【题型】解答题　【知识点】向量　【难度】easy
如图，已知：四边形 \(ABCD\) 中，点 \(M\)、\(N\) 分别在边 \(BC\)、\(CD\) 上，\(\frac{CM}{MB}=\frac{CN}{ND}=2\)，设 \(\overrightarrow{AB}=\vec{a}\)，\(\overrightarrow{AD}=\vec{b}\).

求向量 \(\overrightarrow{MN}\) 关于 \(\vec{a}\)、\(\vec{b}\) 的分解式.

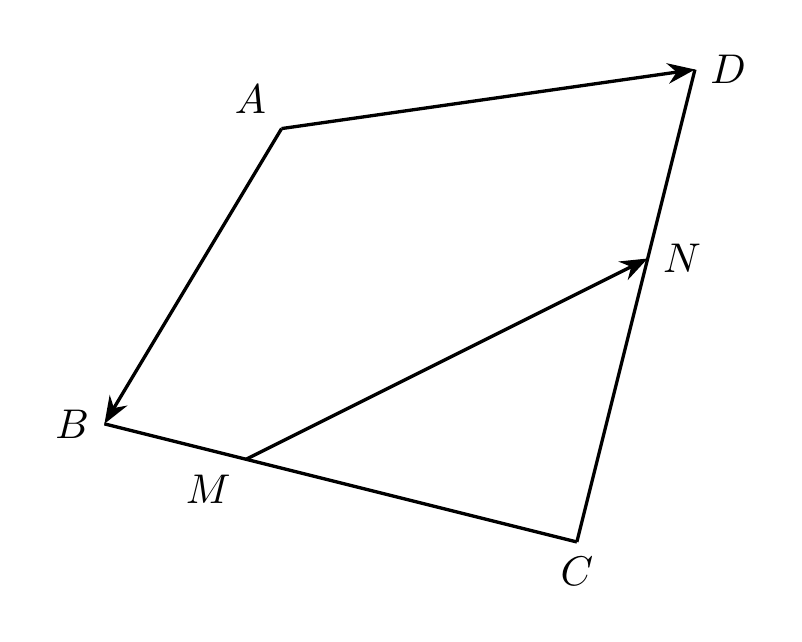
【解答】
【答案】\(\overrightarrow{MN}=\frac{2}{3}\vec{b}-\frac{2}{3}\vec{a}\).

【分析】连接 \(BD\)，先证明 \(\overrightarrow{MN}=\frac{2}{3}\overrightarrow{BD}\)，由 \(\overrightarrow{BD}=\vec{b}-\vec{a}\) 可得向量 \(\overrightarrow{MN}\) 关于 \(\vec{a}\)、\(\vec{b}\) 的分解式.

【详解】解：连接 \(BD\).

\(\because \frac{CM}{MB}=\frac{CN}{ND}=2\),

\(\therefore MN\parallel BD\), \(\frac{MN}{BD}=\frac{2}{3}\),

\(\therefore \overrightarrow{MN}=\frac{2}{3}\overrightarrow{BD}\).

\(\because \overrightarrow{AB}=\vec{a}\), \(\overrightarrow{AD}=\vec{b}\),

\(\therefore \overrightarrow{BD}=\vec{b}-\vec{a}\),

\(\therefore \overrightarrow{MN}=\frac{2}{3}\vec{b}-\frac{2}{3}\vec{a}\).

【点睛】此题考查了平面向量的知识. 此题难度不大，注意掌握平行向量与向量的模的定义是解此题的关键.

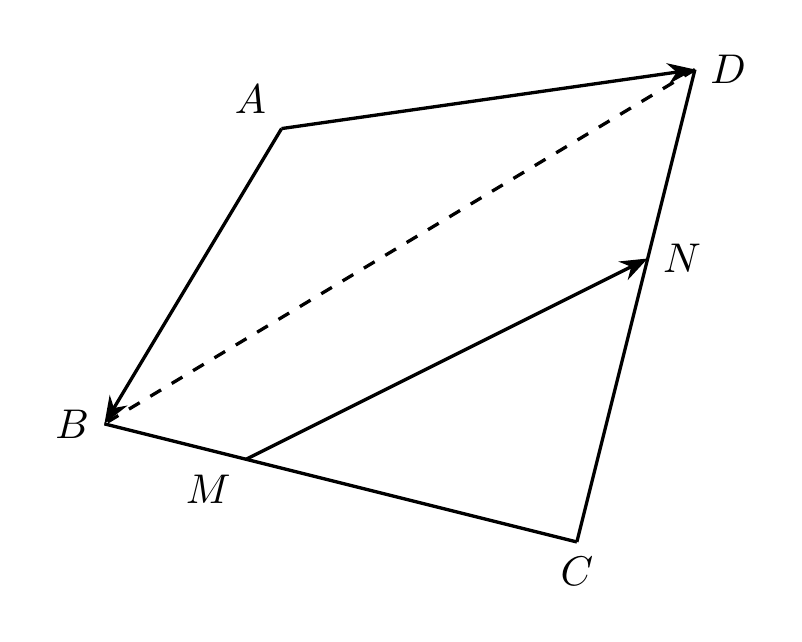